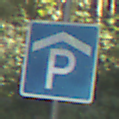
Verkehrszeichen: Parkhaus
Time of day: MorningAfternoon
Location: Outdoor (Nature)
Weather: Clear
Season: NotSpecified
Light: Natural